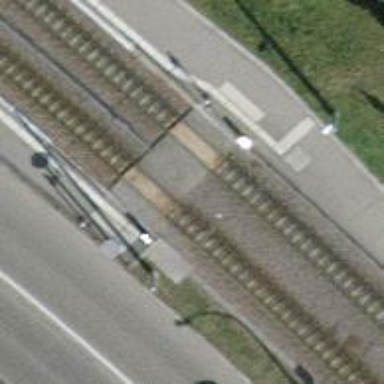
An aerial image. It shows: Railway crossing.